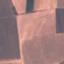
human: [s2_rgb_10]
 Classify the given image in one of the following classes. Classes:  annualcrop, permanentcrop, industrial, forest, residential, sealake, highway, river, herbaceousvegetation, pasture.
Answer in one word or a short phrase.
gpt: AnnualCrop